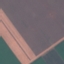
Land use / land cover class: AnnualCrop